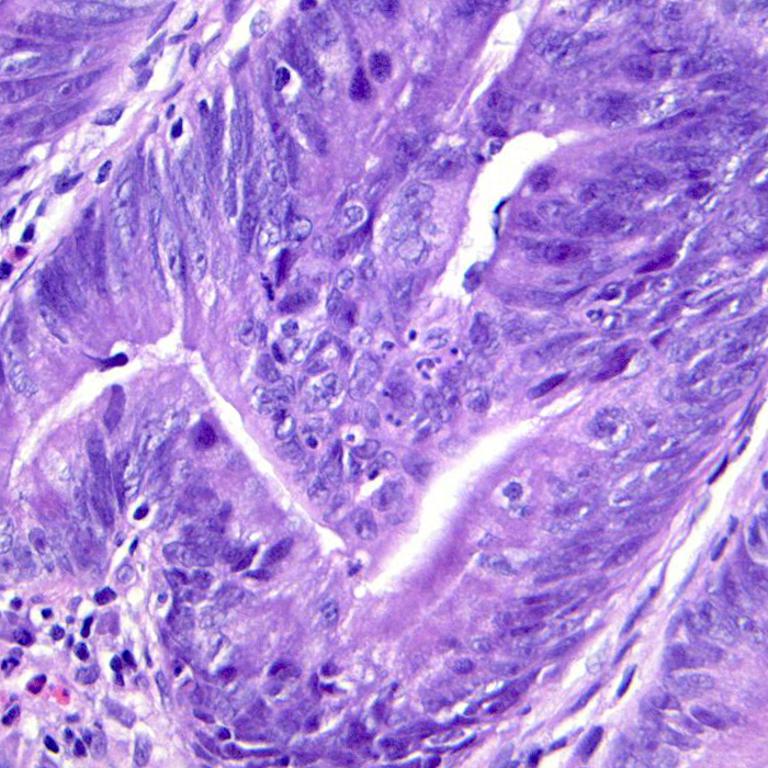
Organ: colon
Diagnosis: adenocarcinomas